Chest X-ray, PA view. Patient: 50 years old, sex F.
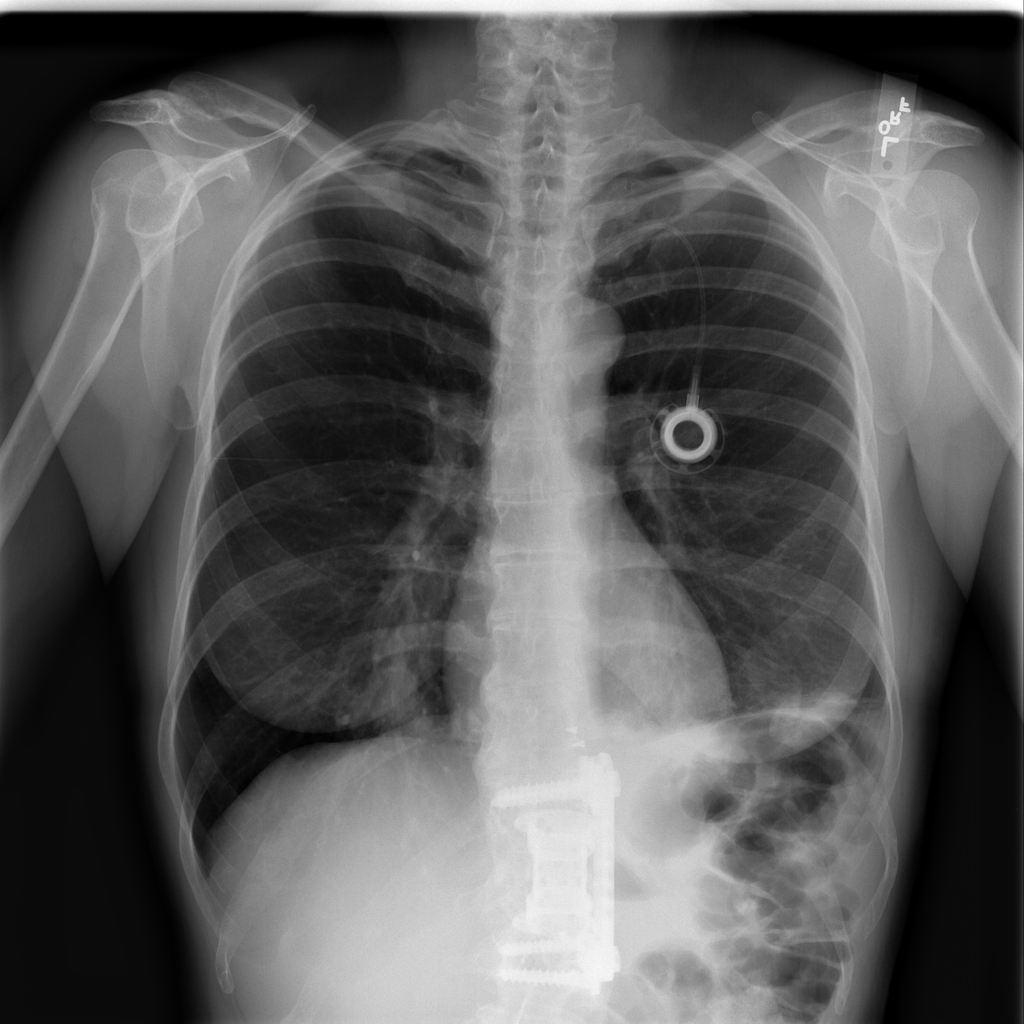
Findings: No Finding